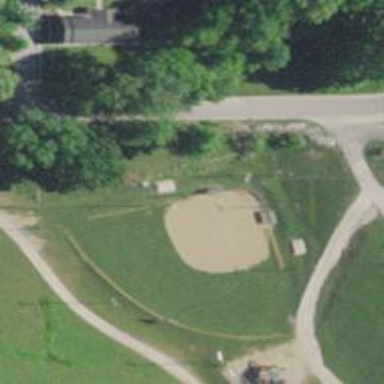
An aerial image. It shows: Baseball pitch for leisure land.